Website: apple
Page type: billing-address
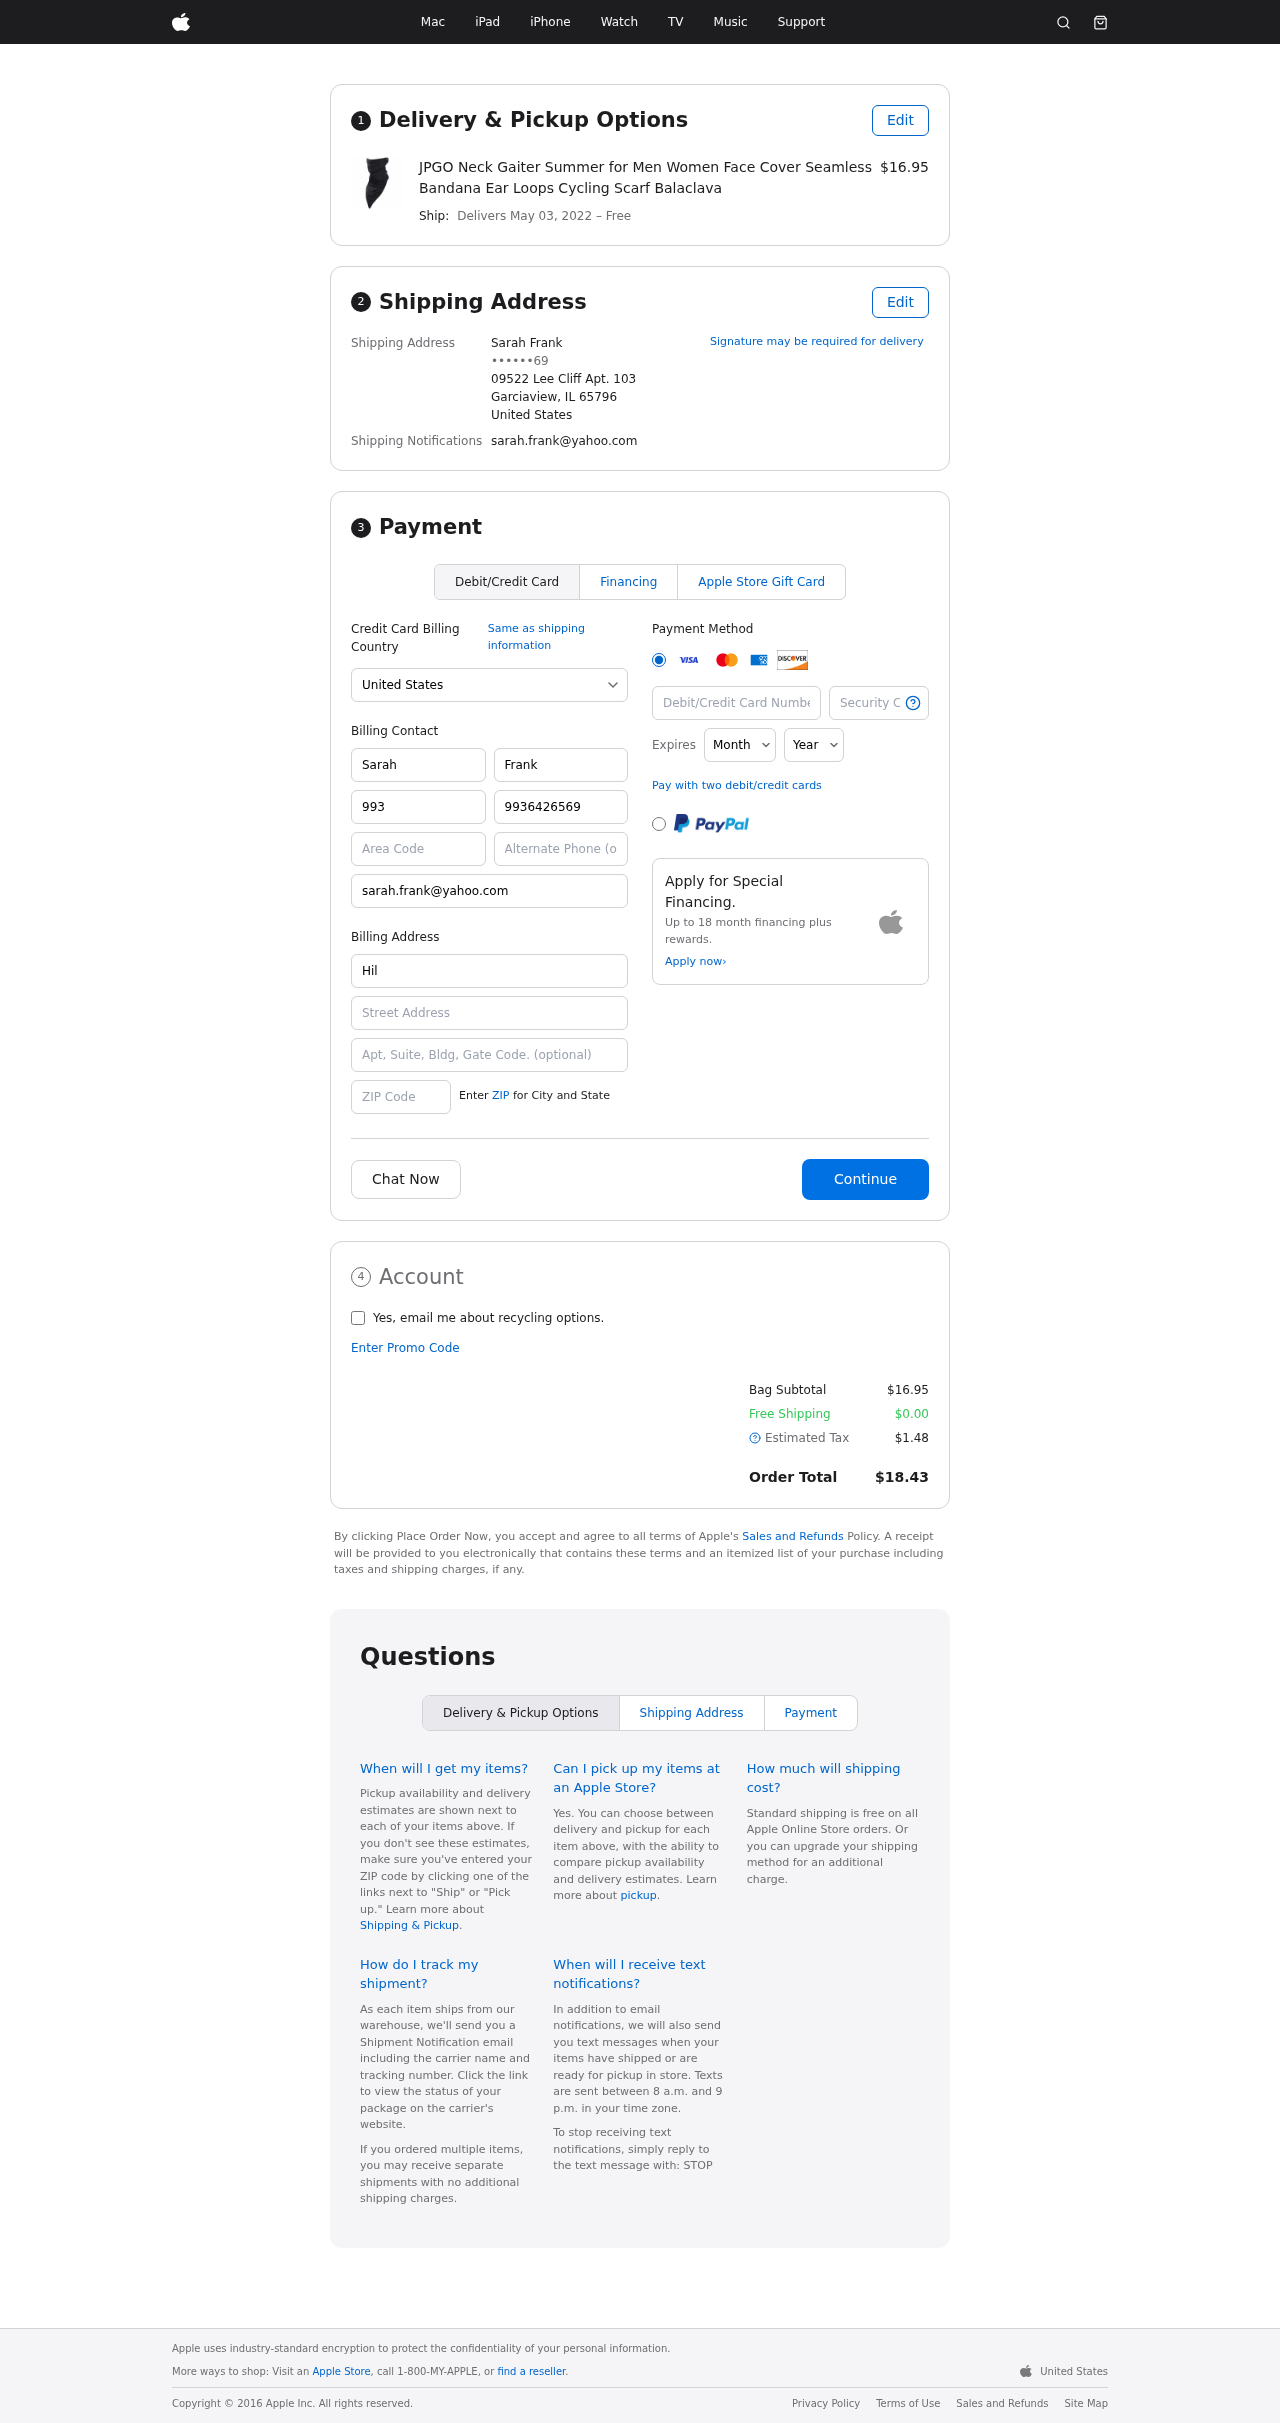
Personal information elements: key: PII_CARD_CVV
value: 736
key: PII_CARD_EXPIRY_MONTH
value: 03
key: PII_CARD_EXPIRY_YEAR
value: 29
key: PII_CARD_NUMBER
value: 6508 3850 4191 0638
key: PII_CITY_STATE_ZIP
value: Garciaview, IL 65796
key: PII_COUNTRY
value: United States
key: PII_EMAIL
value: sarah.frank@yahoo.com
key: PII_FULLNAME
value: Sarah Frank
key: PII_STREET
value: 09522 Lee Cliff Apt. 103
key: PII_PHONE_MASKED
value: ••••••69
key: PII_BILLING_FIRSTNAME
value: Sarah
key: PII_BILLING_LASTNAME
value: Frank
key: PII_BILLING_PHONE_AREA
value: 993
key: PII_BILLING_PHONE
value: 9936426569
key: PII_BILLING_EMAIL
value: sarah.frank@yahoo.com
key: PII_BILLING_COMPANY
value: Hill Inc
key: PII_BILLING_STREET
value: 09522 Lee Cliff Apt. 103
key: PII_BILLING_POSTCODE
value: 65796
Product elements: key: PRODUCT1_NAME
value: JPGO Neck Gaiter Summer for Men Women Face Cover Seamless Bandana Ear Loops Cycling Scarf Balaclava
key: PRODUCT1_PRICE
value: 16.95
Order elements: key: ORDER_DELIVERY_DATE
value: May 03, 2022
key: ORDER_SUBTOTAL
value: $16.95
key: ORDER_SHIPPING_COST
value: $0.00
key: ORDER_TAX
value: $1.48
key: ORDER_TOTAL
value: $18.43